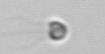
Label: flagellate